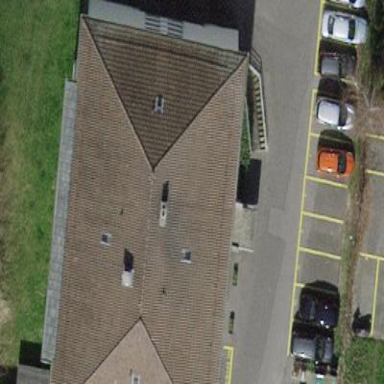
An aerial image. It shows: Hipped-roof apartment building with roof tiles.